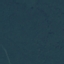
Land use / land cover class: Forest